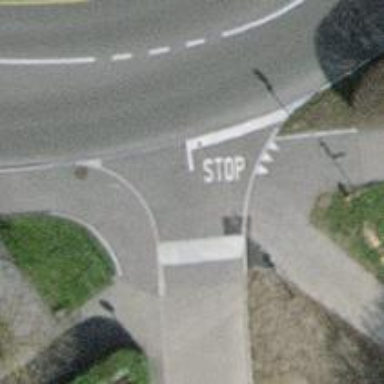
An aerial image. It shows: Road with "give way" sign.